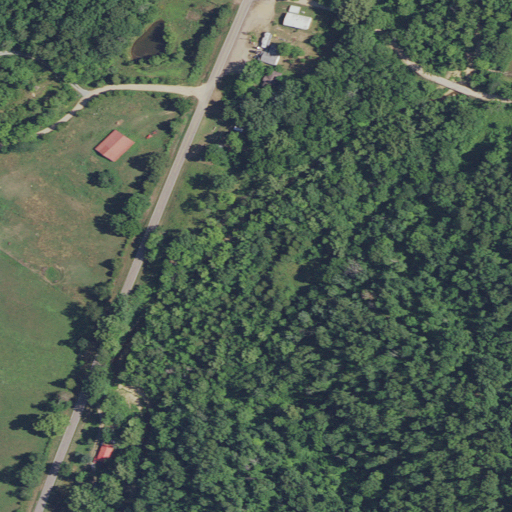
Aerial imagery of valley in Missouri named Jett Hollow containing deciduous forest, pasture, open development, low intensity development, and medium intensity development